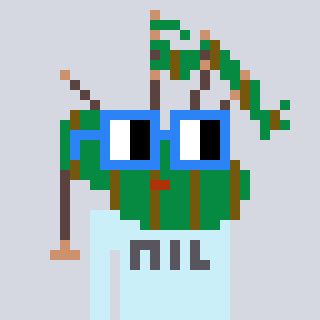
a pixel art character with square blue glasses, a bagpipe-shaped head and a cold-colored body on a cool background